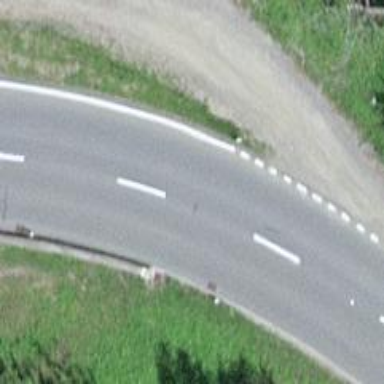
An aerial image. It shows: Asphalt road classified as primary highway.